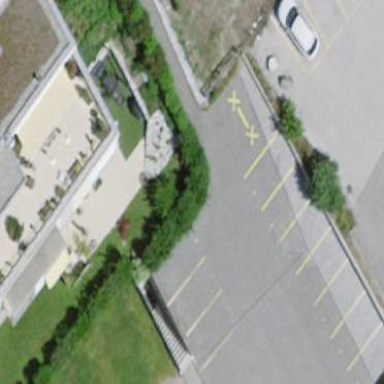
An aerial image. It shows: Parking area.